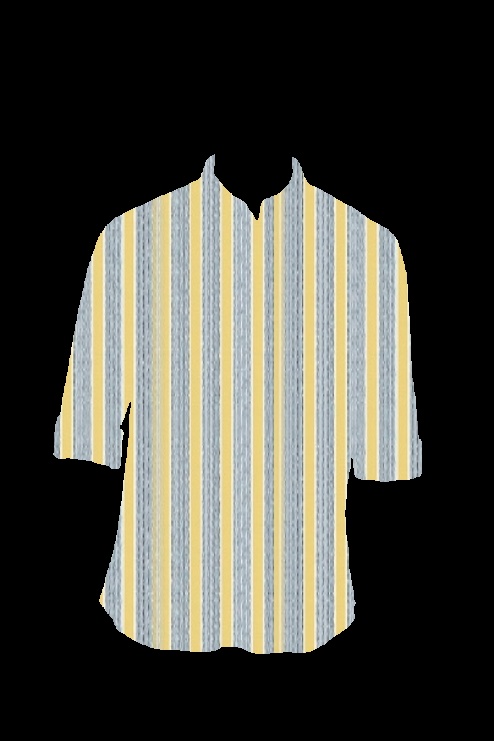
yellow blue stripe tee